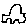
Label: car